Interaction volume radius: 5 \u00c5
Interaction volume height: 25 \u00c5
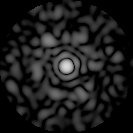
Disorder parameter: 0.8074